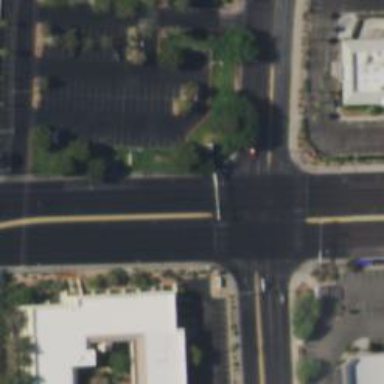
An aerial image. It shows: Solid stop line on the road marking.